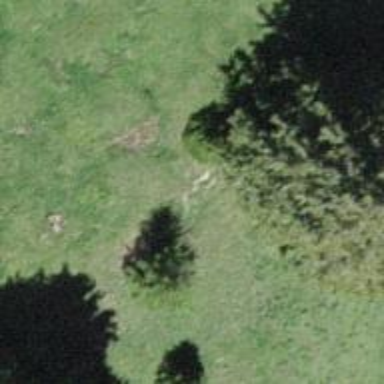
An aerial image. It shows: Needle-leaved tree in its natural environment.